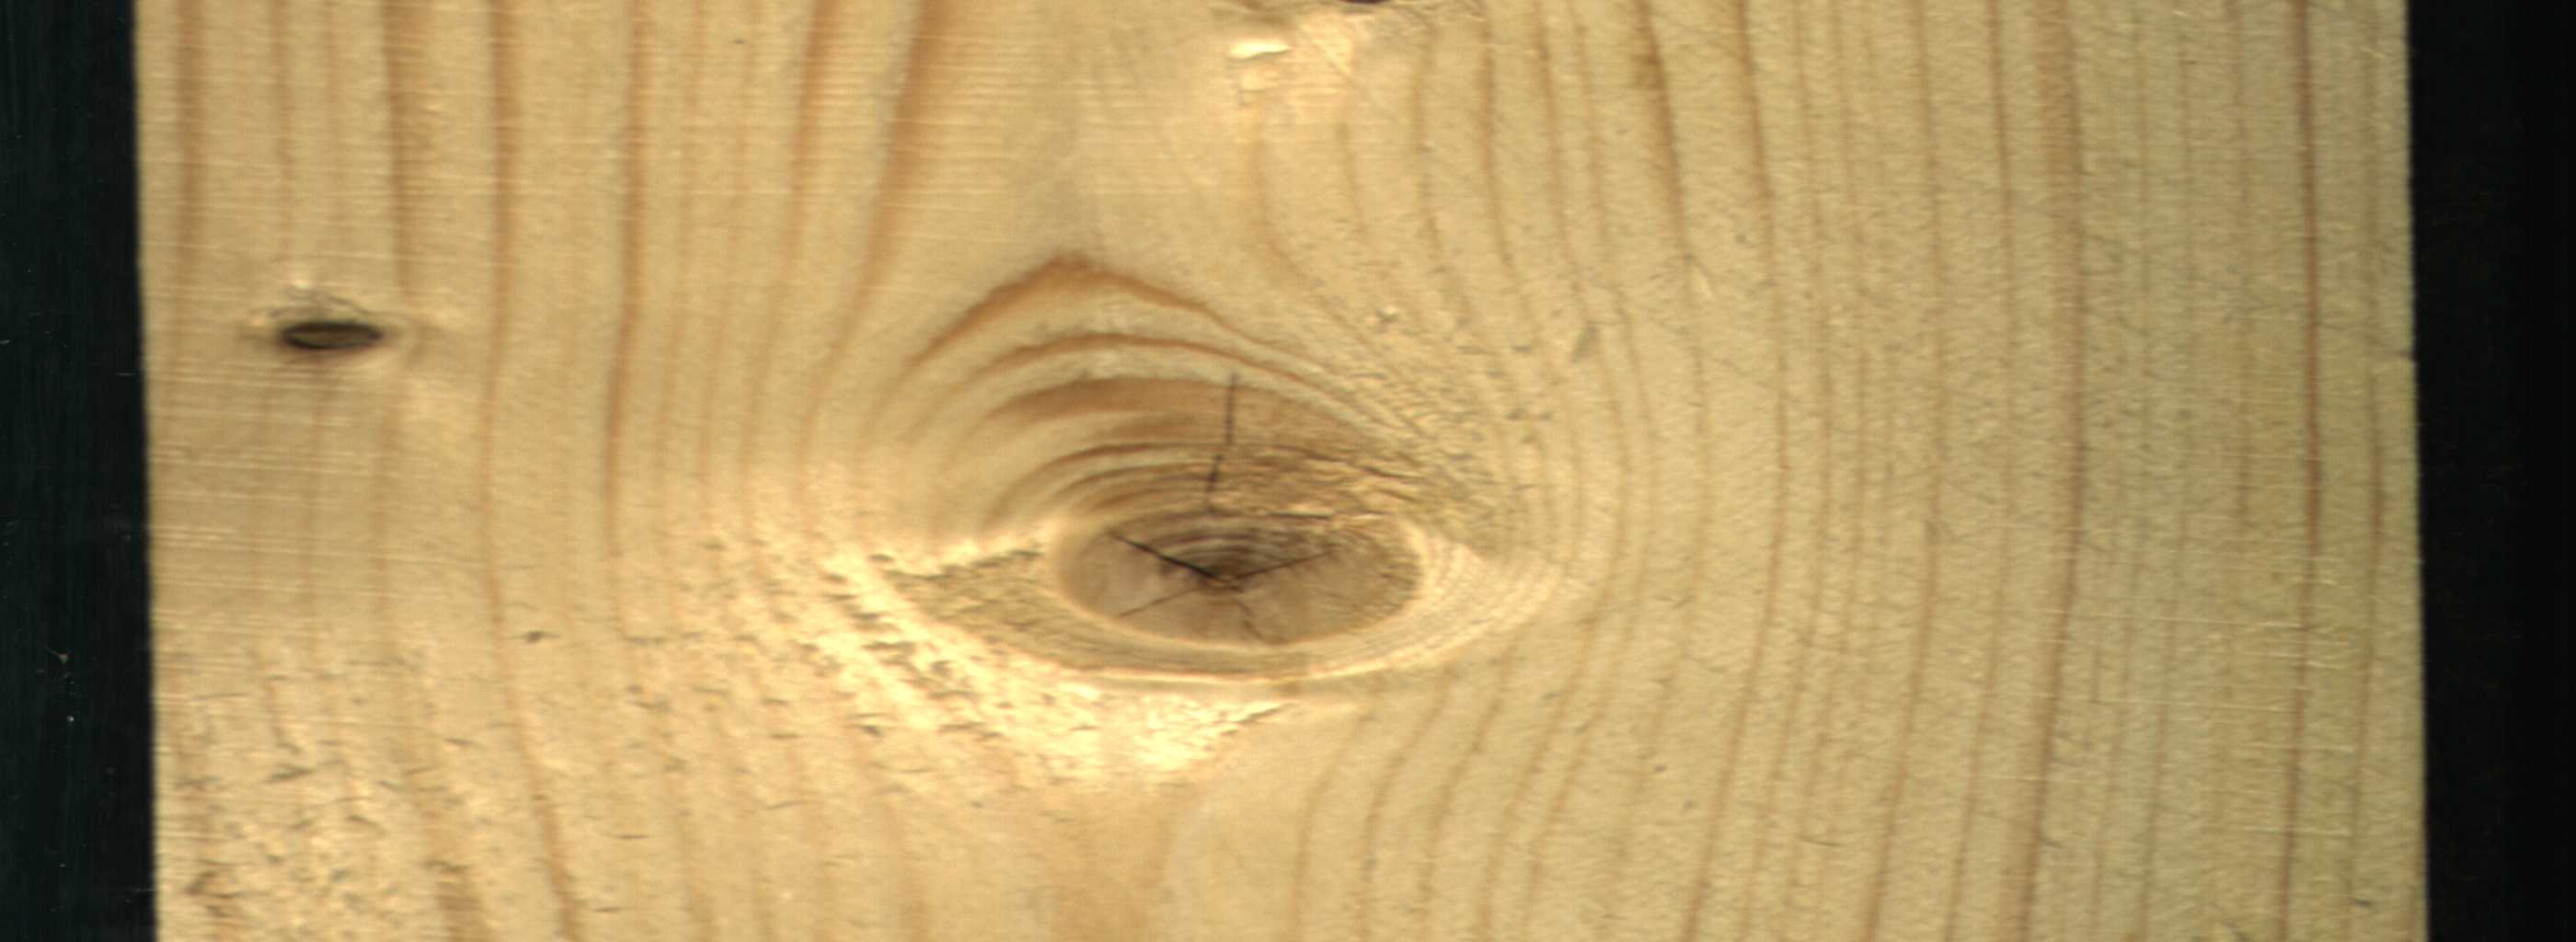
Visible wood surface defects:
knot_with_crack
Dead_Knot